Question: I am trying to use AppleScript to press the switch for activating voice control in macOS Ventura.
The first switch in this image where it toggles voice control:

I tried the following apple script:
'''
do shell script "open -b com.apple.systempreferences " & !
"/System/Library/PreferencePanes/UniversalAccessPref.prefPane"
tell application "System Events"
tell its application process "System Settings"
repeat until UI element 4 of group 1 of scroll area 1 of group 1 of !
group 2 of splitter group 1 of group 1 of window "Accessibility" exists
delay 0.1
end repeat
click UI element 1 of group 3 of scroll area 1 of group 1 of group 2 !
of splitter group 1 of group 1 of window "Accessibility"
repeat until checkbox 3 of group 2 of scroll area 1 of group 1 of group !
2 of splitter group 1 of group 1 of window "Voice Control" exists
delay 0.1
end repeat
click button 5 of group 1 of scroll area 1 of window "Voice Control"
end tell
end tell
tell application "System Settings" to quit
'''
Now it does open up the voice control page as shown in the image above. However, it never presses the switch.
I am running this AppleScript in pycharm python with the applescript module (I don't think it really affects the situation much).
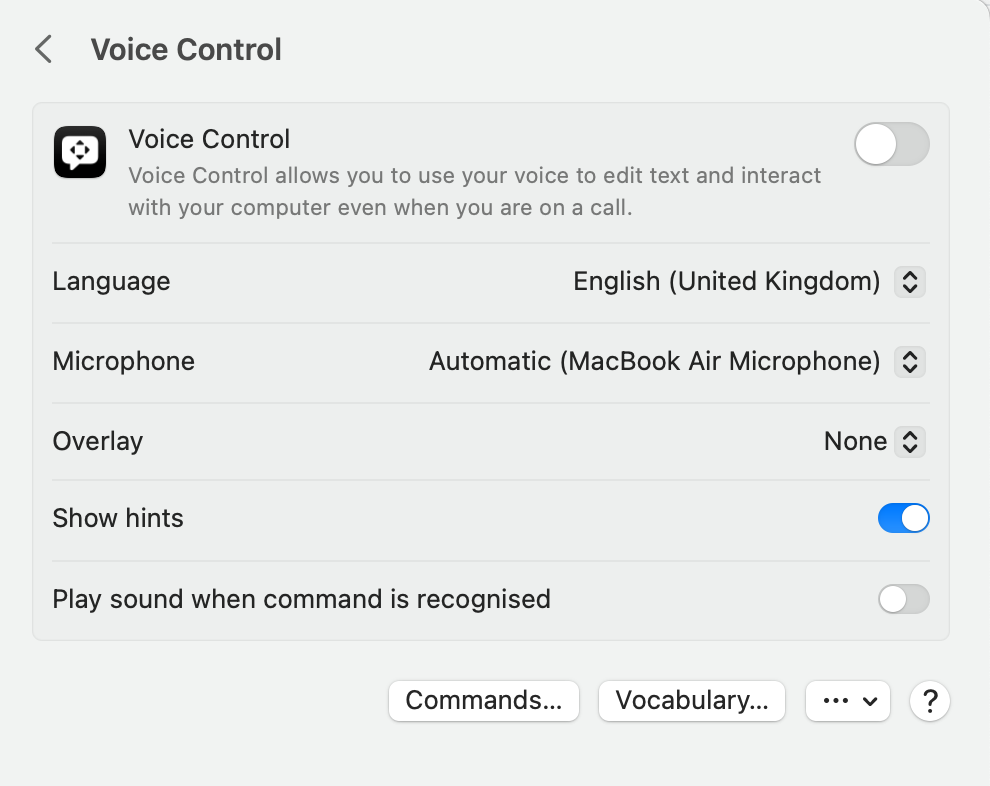
Answer: For Ventura, the reference to the Voice Control switch is:
'''
click checkbox "Voice Control" of group 1 of scroll area 1 of group 1 of group 2 of splitter group 1 of group 1 of window "Voice Control"
'''